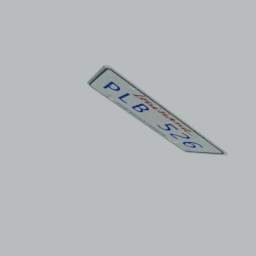
Label: mechanical